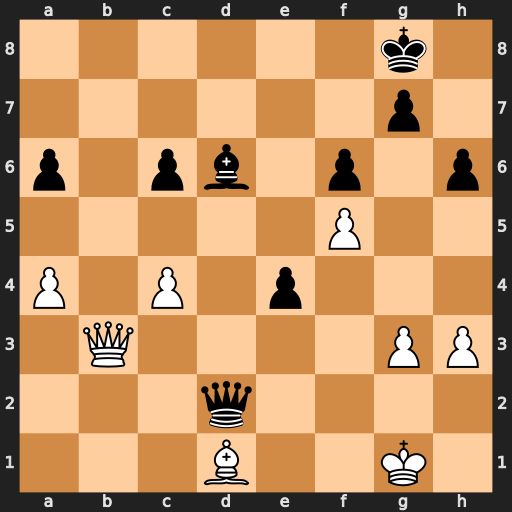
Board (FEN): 6k1/6p1/p1pb1p1p/5P2/P1P1p3/1Q4PP/3q4/3B2K1
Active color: w
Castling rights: -
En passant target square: -
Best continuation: c5+ Kh7 cxd6